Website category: book
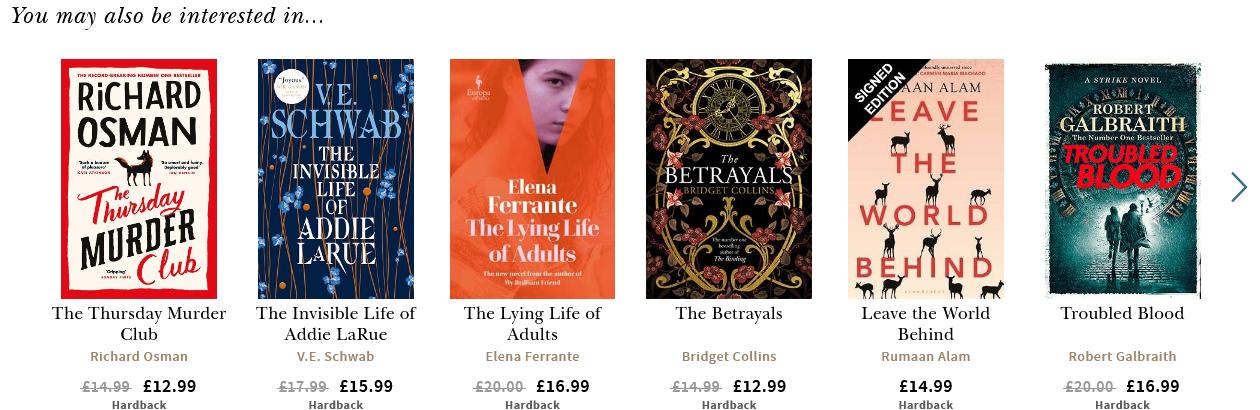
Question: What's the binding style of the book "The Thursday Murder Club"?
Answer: Hardback

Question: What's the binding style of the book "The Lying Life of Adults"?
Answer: Hardback

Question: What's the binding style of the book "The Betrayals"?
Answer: Hardback

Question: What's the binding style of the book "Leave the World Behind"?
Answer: Hardback

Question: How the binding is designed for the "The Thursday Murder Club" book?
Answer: Hardback

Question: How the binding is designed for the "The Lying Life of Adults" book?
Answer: Hardback

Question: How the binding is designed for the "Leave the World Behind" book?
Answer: Hardback

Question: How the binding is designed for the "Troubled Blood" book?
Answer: Hardback

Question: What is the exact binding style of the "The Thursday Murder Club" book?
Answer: Hardback

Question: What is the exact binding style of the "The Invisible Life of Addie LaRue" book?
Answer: Hardback

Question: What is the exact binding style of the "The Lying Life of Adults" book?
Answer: Hardback

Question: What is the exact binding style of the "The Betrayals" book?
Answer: Hardback

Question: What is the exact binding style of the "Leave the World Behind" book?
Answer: Hardback

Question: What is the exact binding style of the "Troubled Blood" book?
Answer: Hardback

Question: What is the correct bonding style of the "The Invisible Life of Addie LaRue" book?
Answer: Hardback

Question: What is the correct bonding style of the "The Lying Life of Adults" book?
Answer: Hardback

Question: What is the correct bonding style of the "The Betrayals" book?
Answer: Hardback

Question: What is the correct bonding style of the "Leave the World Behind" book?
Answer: Hardback

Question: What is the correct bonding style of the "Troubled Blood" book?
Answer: Hardback

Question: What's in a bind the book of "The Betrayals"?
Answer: Hardback

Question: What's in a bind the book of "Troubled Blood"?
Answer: Hardback

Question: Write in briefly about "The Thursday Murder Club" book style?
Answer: Hardback

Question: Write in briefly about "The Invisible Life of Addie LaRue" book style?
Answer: Hardback

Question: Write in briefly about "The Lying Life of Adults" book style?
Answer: Hardback

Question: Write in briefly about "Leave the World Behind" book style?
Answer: Hardback

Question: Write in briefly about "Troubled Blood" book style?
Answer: Hardback

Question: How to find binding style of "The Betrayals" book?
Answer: Hardback

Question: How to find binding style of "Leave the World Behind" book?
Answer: Hardback

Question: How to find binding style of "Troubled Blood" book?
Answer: Hardback